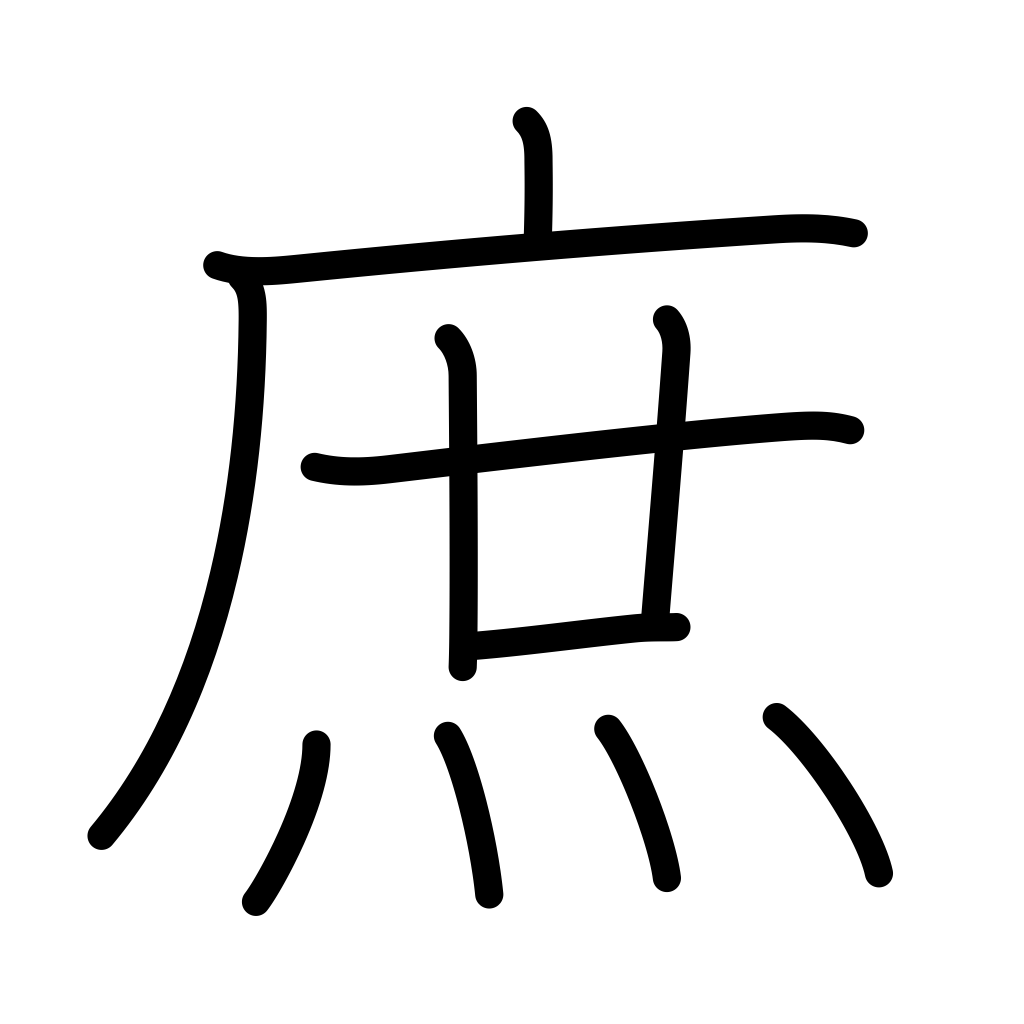
Meaning: commoner, all, bastard